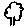
Label: tree